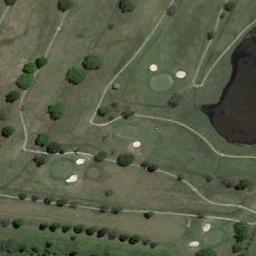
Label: golf_course